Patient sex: M
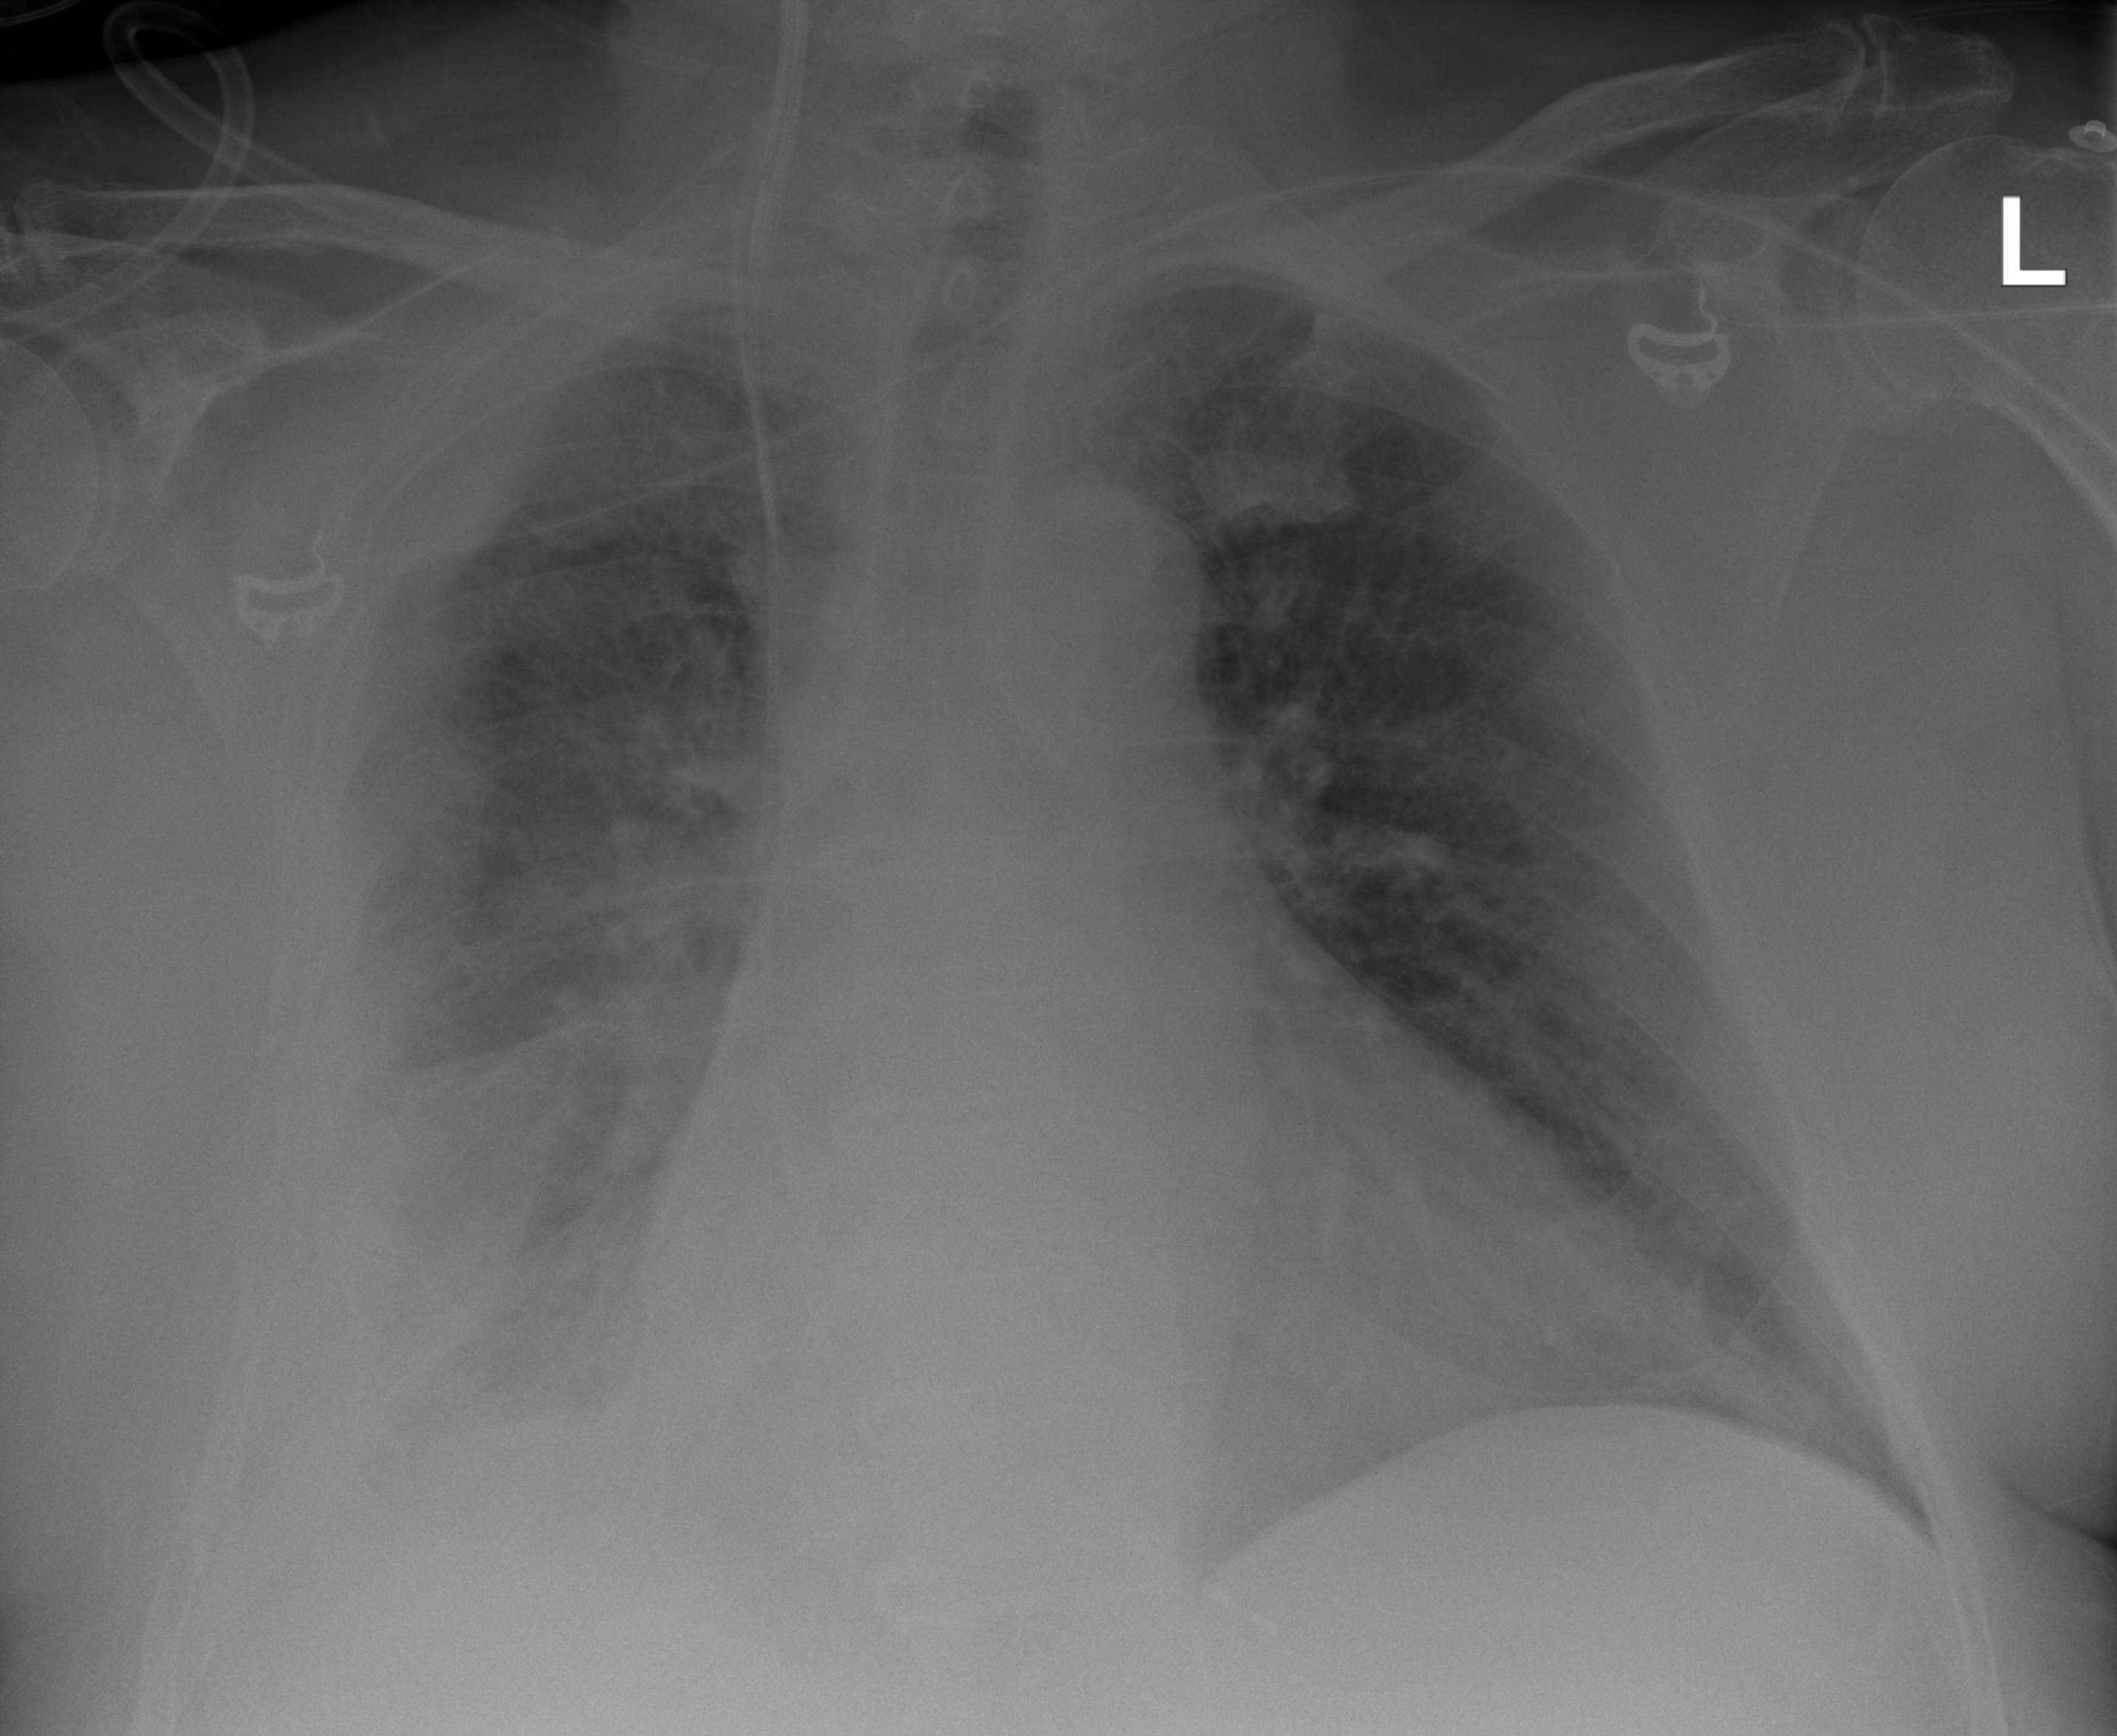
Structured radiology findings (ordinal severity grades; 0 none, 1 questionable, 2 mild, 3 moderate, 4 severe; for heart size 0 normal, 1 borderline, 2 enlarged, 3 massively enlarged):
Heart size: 2
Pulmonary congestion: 2
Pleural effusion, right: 3
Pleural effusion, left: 0
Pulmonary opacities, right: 0
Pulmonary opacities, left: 0
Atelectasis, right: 3
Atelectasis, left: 0